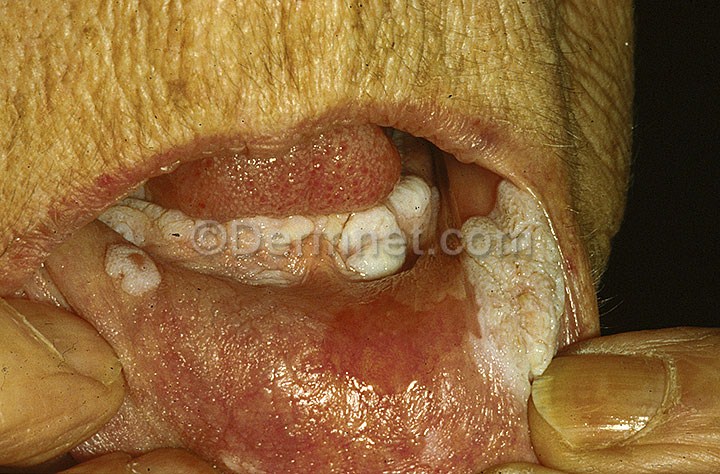
Disease: Actinic Keratosis Basal Cell Carcinoma and other Malignant Lesions